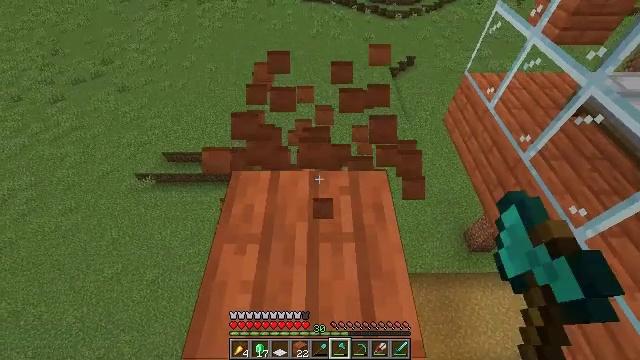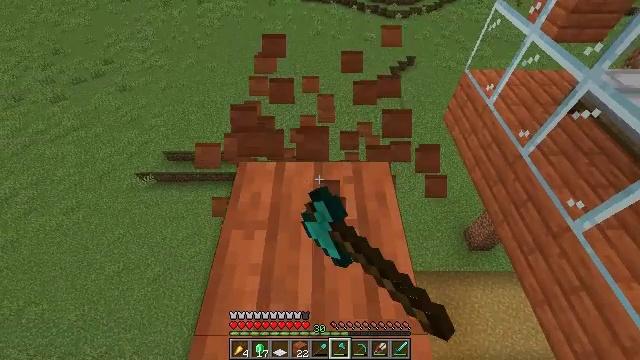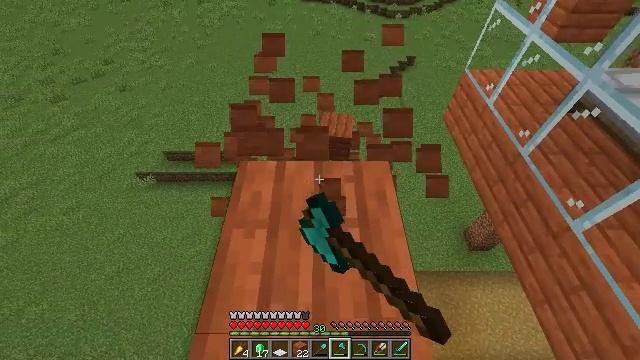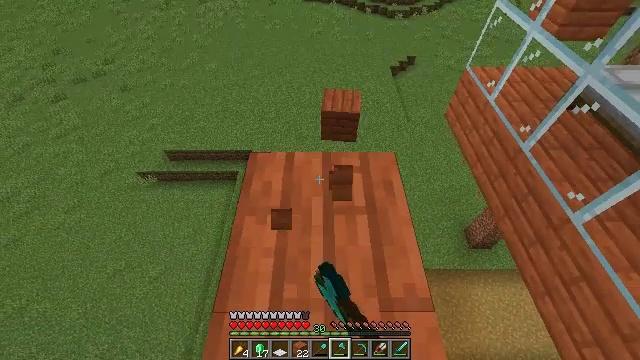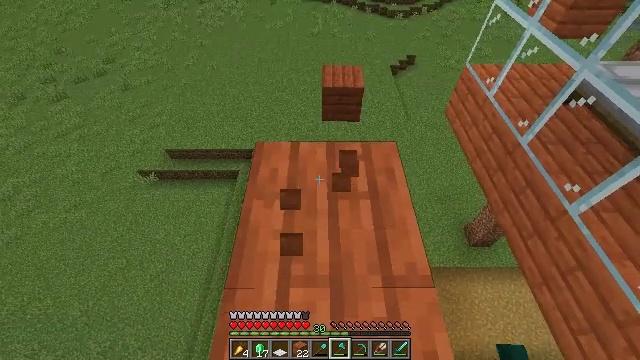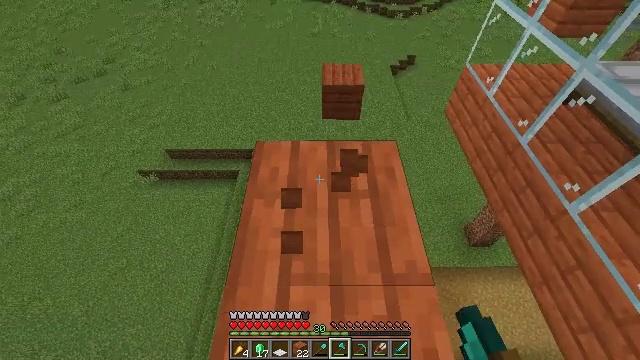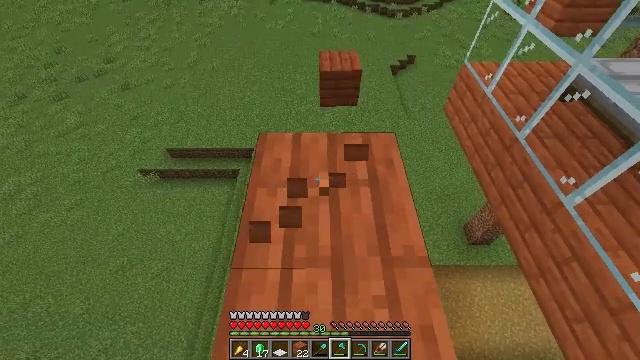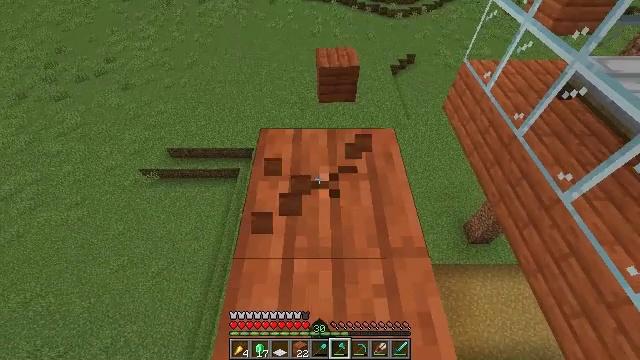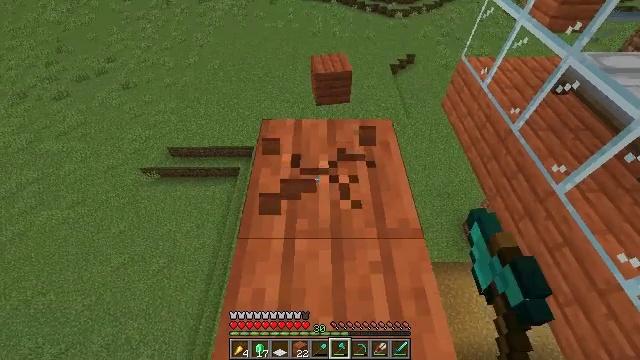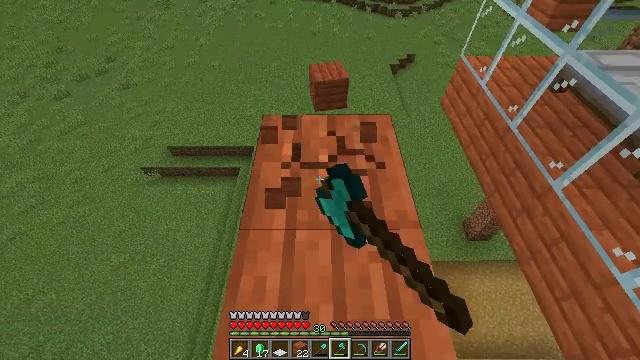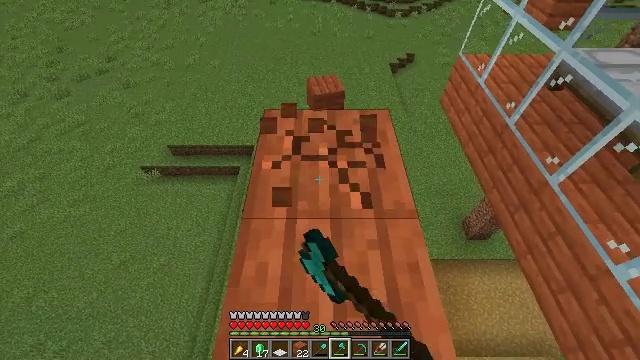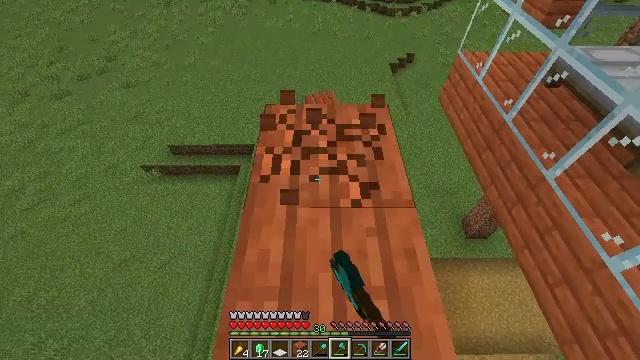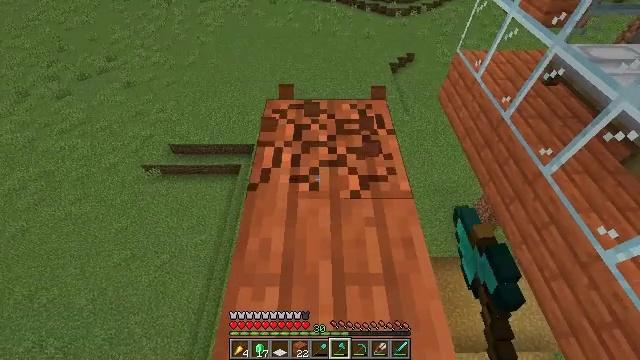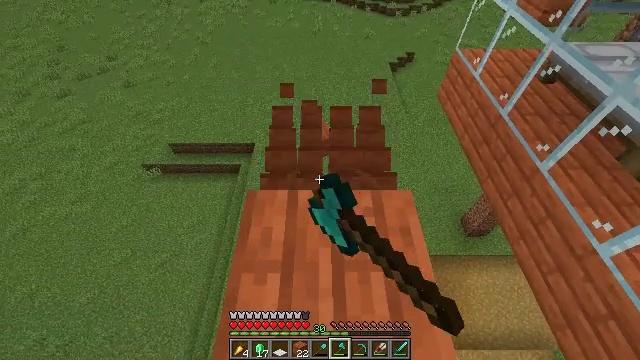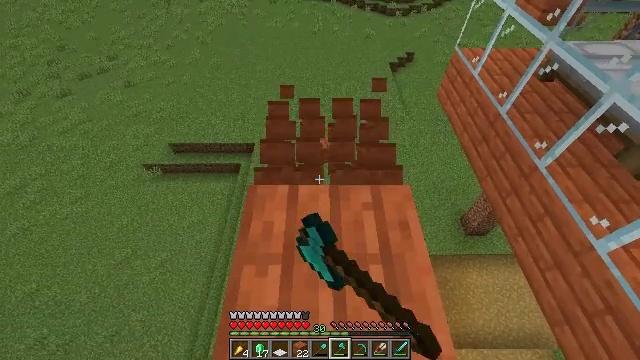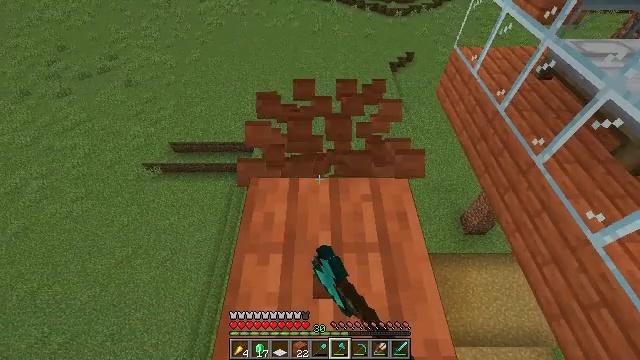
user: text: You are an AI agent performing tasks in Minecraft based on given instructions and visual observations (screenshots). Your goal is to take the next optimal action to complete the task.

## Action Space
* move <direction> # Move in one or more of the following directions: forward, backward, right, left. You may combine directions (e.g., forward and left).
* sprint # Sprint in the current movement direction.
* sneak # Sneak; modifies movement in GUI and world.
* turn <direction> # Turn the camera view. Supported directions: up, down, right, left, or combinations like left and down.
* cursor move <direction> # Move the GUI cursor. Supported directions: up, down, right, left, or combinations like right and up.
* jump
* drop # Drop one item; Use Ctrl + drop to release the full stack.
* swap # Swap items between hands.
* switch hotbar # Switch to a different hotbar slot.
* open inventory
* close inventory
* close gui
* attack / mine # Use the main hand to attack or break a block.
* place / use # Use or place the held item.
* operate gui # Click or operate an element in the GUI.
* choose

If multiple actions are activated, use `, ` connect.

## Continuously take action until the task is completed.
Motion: motion action
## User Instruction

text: Break the existing acacia planks.
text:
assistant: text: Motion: move back and move left, sneak, attack / mine
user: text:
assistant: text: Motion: move back and move left, sneak, attack / mine
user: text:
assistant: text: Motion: move back, sneak, attack / mine
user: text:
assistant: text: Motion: move back, sneak, attack / mine
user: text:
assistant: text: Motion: move back, sneak, attack / mine
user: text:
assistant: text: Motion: move back, sneak, attack / mine
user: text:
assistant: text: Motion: move back, sneak, attack / mine
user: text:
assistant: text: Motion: move back, sneak, attack / mine
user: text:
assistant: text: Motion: move back, sneak, attack / mine
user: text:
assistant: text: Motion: move back, sneak, attack / mine
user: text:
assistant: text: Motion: move back, sneak, attack / mine
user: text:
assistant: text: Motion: move back, sneak, attack / mine
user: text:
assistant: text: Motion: move back, sneak, attack / mine
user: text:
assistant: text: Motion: move back, sneak, attack / mine
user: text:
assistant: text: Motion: move back, sneak, attack / mine
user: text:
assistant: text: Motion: move back, sneak, attack / mine
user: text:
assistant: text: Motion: move back, sneak, attack / mine
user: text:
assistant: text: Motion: move back, sneak, attack / mine
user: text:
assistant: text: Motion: move back, sneak, attack / mine
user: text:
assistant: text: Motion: move back, sneak, attack / mine
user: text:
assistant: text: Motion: move back, sneak, attack / mine
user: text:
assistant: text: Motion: move back, sneak, attack / mine
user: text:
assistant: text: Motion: move back, sneak, attack / mine
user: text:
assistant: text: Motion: move back, sneak, attack / mine
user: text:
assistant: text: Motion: move back, sneak, attack / mine
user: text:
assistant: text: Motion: move back, sneak, attack / mine
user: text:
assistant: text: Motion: move back, sneak, attack / mine
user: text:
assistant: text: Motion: move back, sneak, attack / mine
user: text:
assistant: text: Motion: move back, sneak, attack / mine
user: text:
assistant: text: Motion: move back, sneak, attack / mine